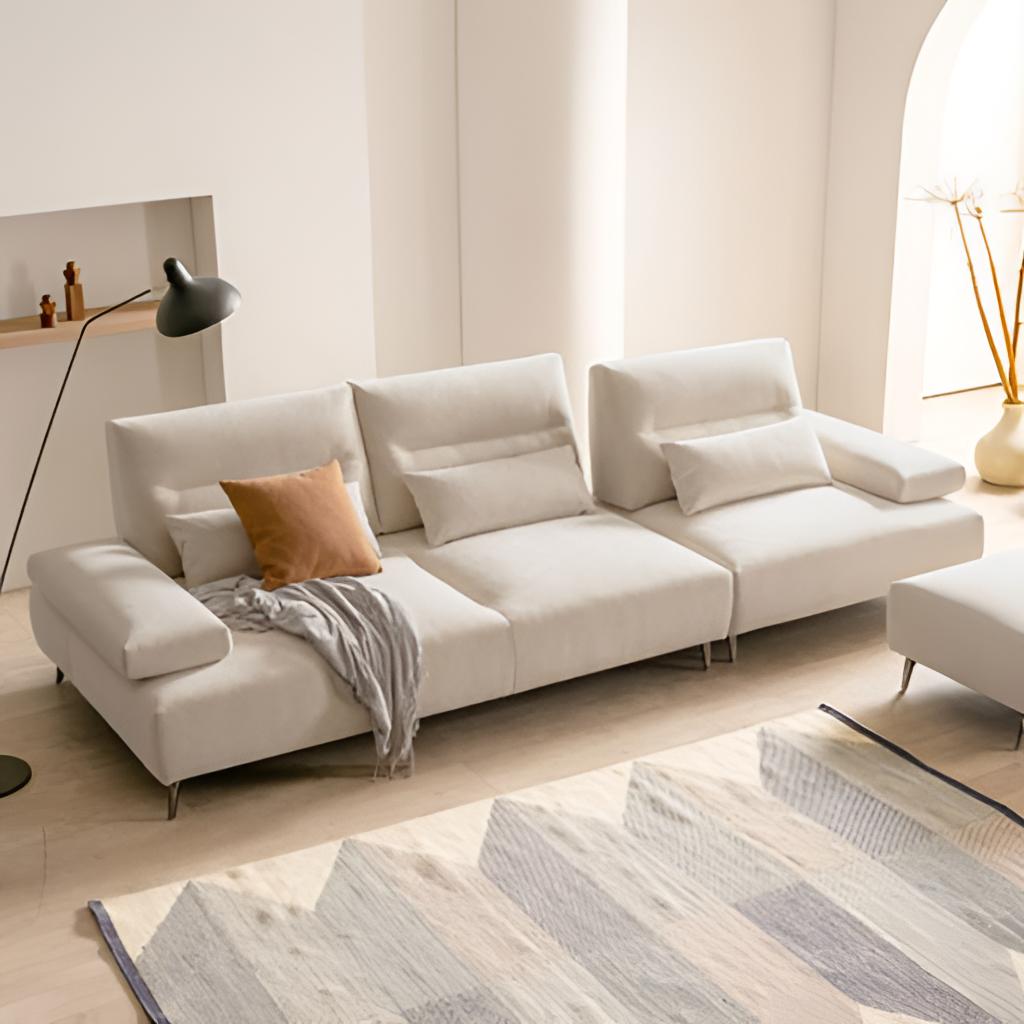
cream fabric sofa, living room, cream paint wallpaper, with solid pattern, minimalist, wood flooring, with plank pattern